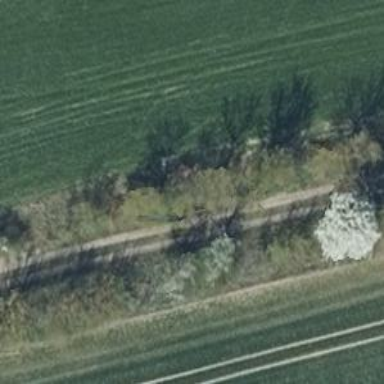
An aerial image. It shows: Row of trees in natural setting.